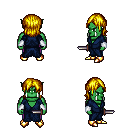
a pixel art fantasy rpg character, male body template, orc, green skin, blue robe, magenta pants, blonde long bangs hairstyle, white cloth bracers, gold boots, dagger, four views (front, back, left, right), 2x2 character sprite sheet, small pixel art, hard edges, no anti-aliasing